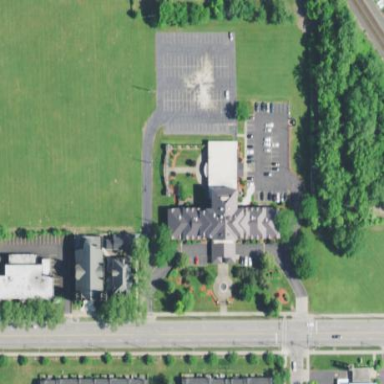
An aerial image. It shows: Nursing home building.